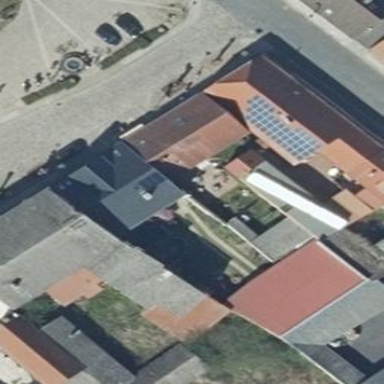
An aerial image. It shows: Building with gabled roof made of brown roof tiles. The roof is oriented along its length and the building itself is grey in color.